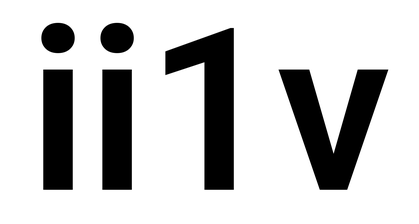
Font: Roboto_SemiBold